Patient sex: M
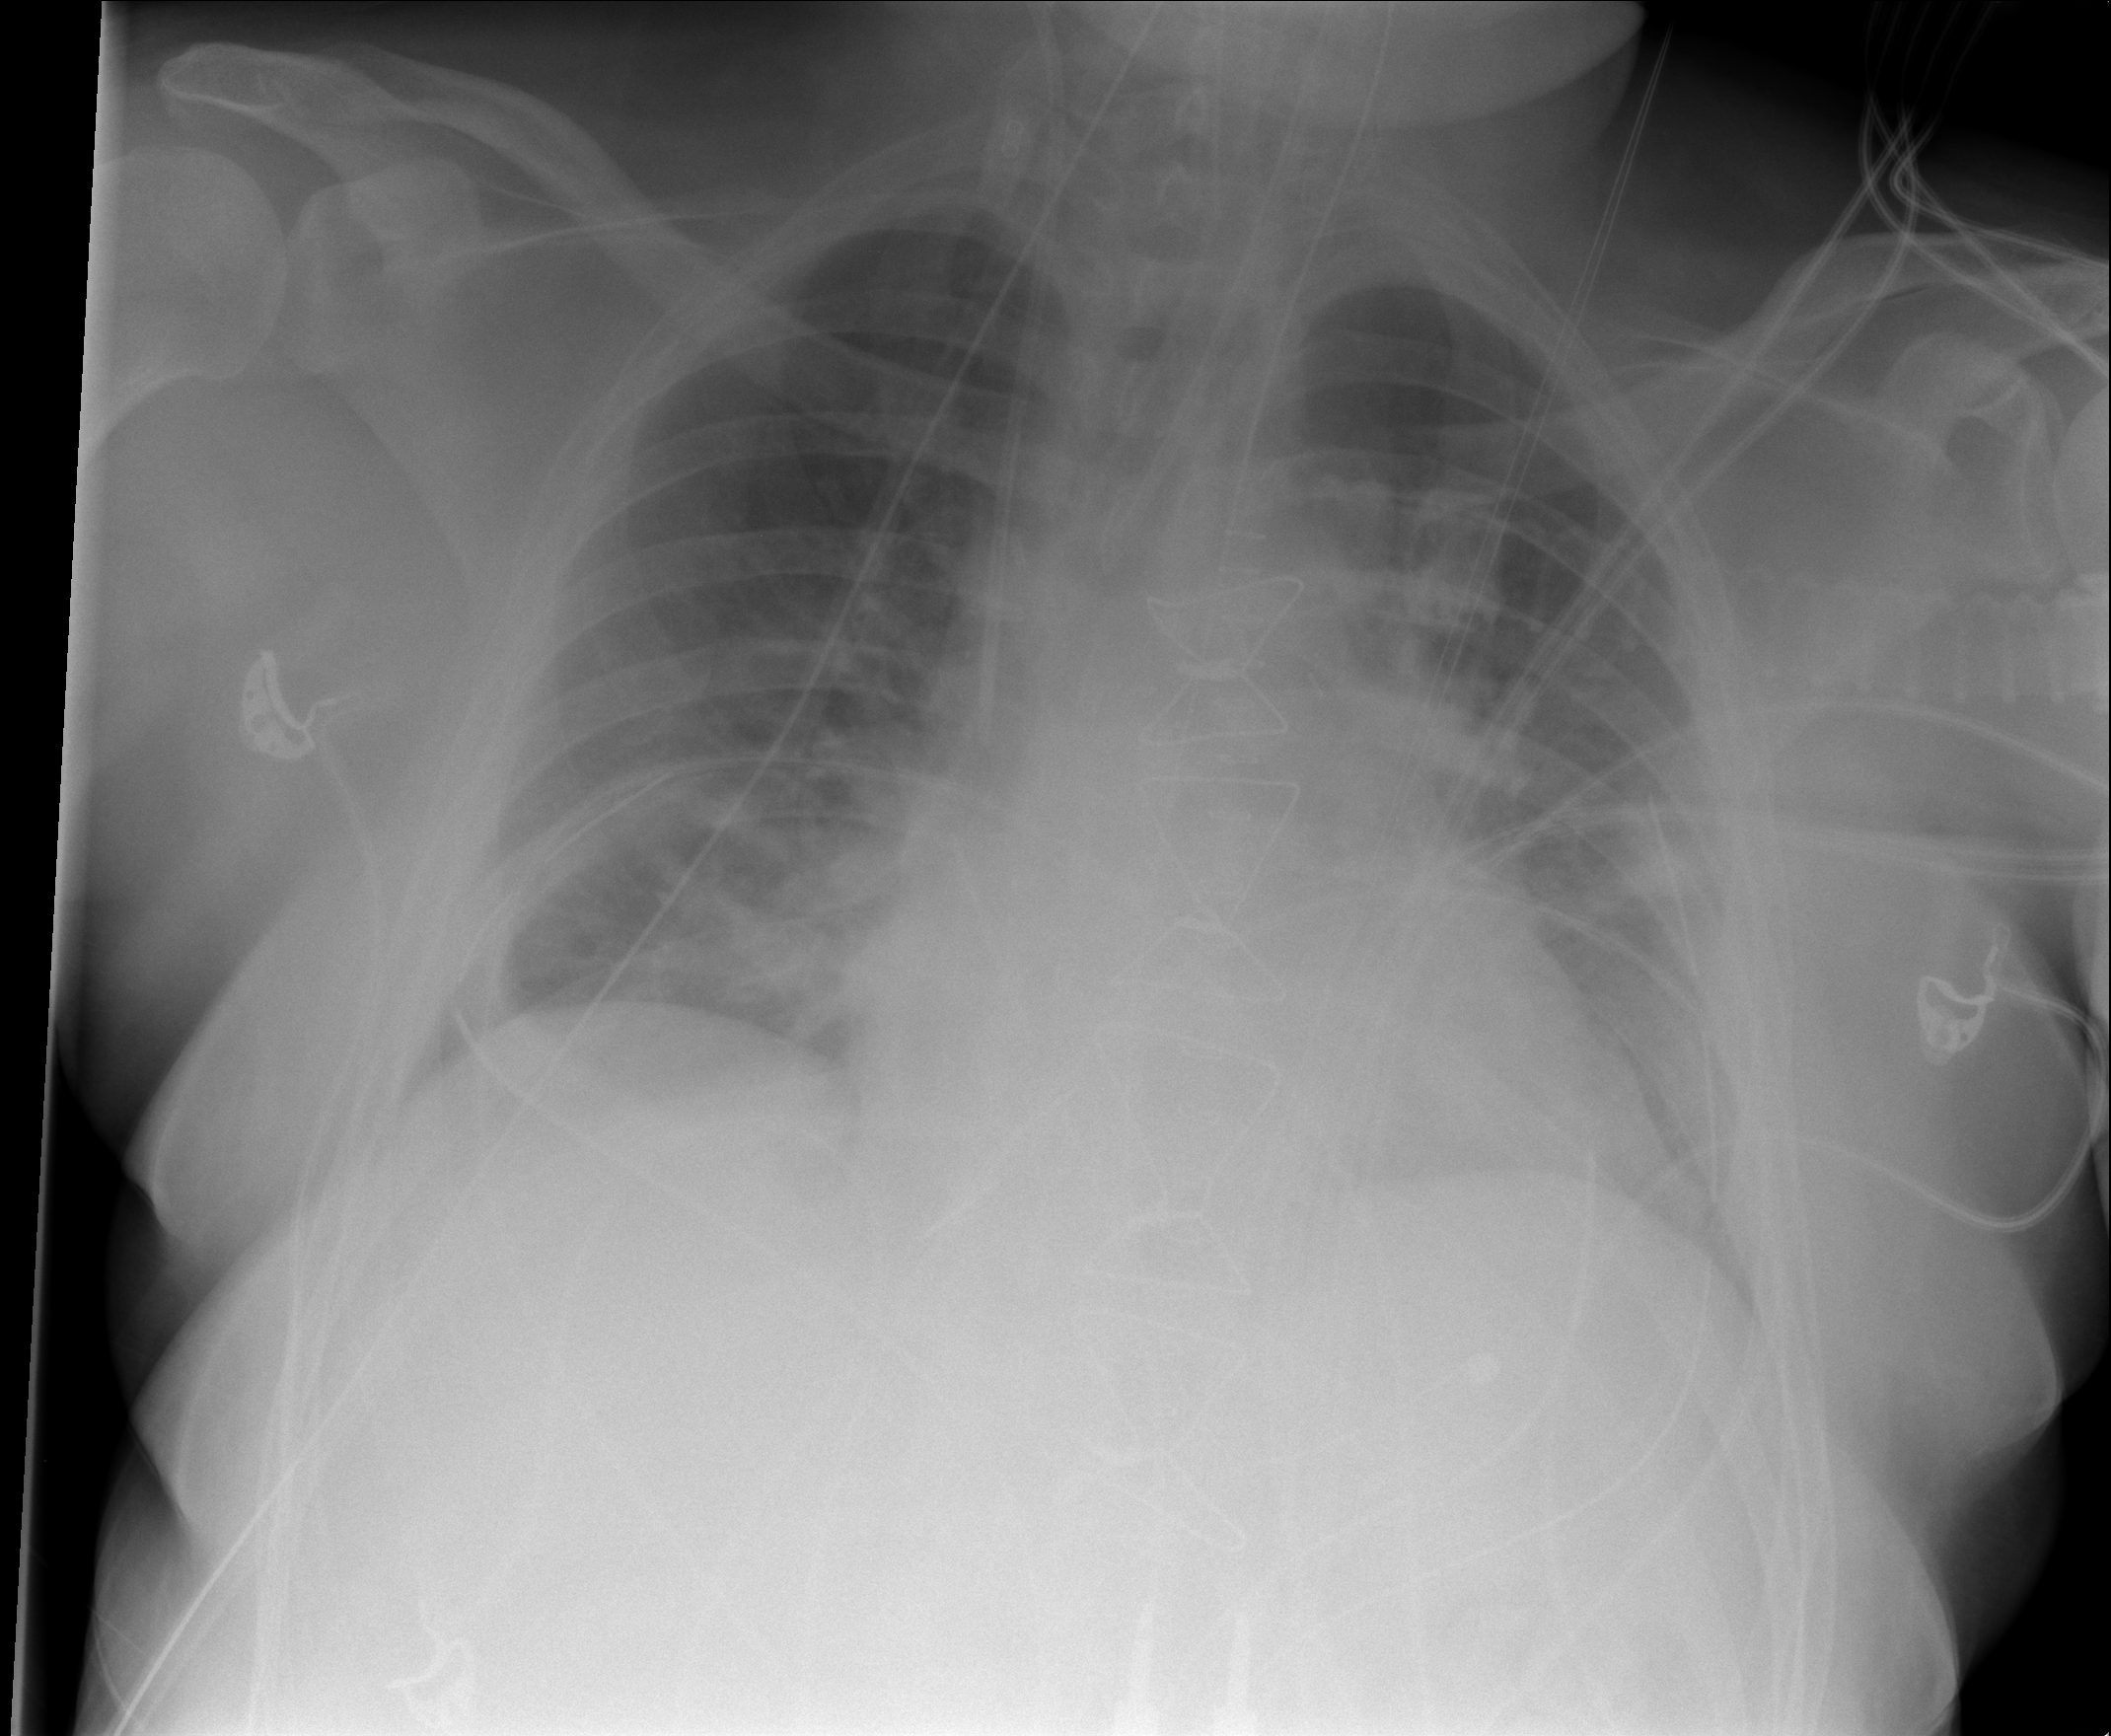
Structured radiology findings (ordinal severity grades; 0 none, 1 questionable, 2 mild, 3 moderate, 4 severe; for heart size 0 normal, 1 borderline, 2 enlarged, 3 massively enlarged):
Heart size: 2
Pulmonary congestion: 2
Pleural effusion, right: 0
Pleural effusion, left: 2
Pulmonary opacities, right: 0
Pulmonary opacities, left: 0
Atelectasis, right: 2
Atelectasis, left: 2